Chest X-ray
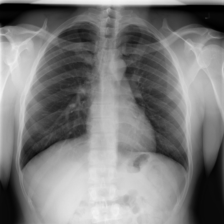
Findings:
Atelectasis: negative
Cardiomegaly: negative
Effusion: negative
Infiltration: negative
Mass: negative
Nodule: negative
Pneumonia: negative
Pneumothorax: negative
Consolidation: negative
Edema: negative
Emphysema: negative
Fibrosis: negative
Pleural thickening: negative
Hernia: negative